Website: ulta-beauty
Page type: delivery-shipping
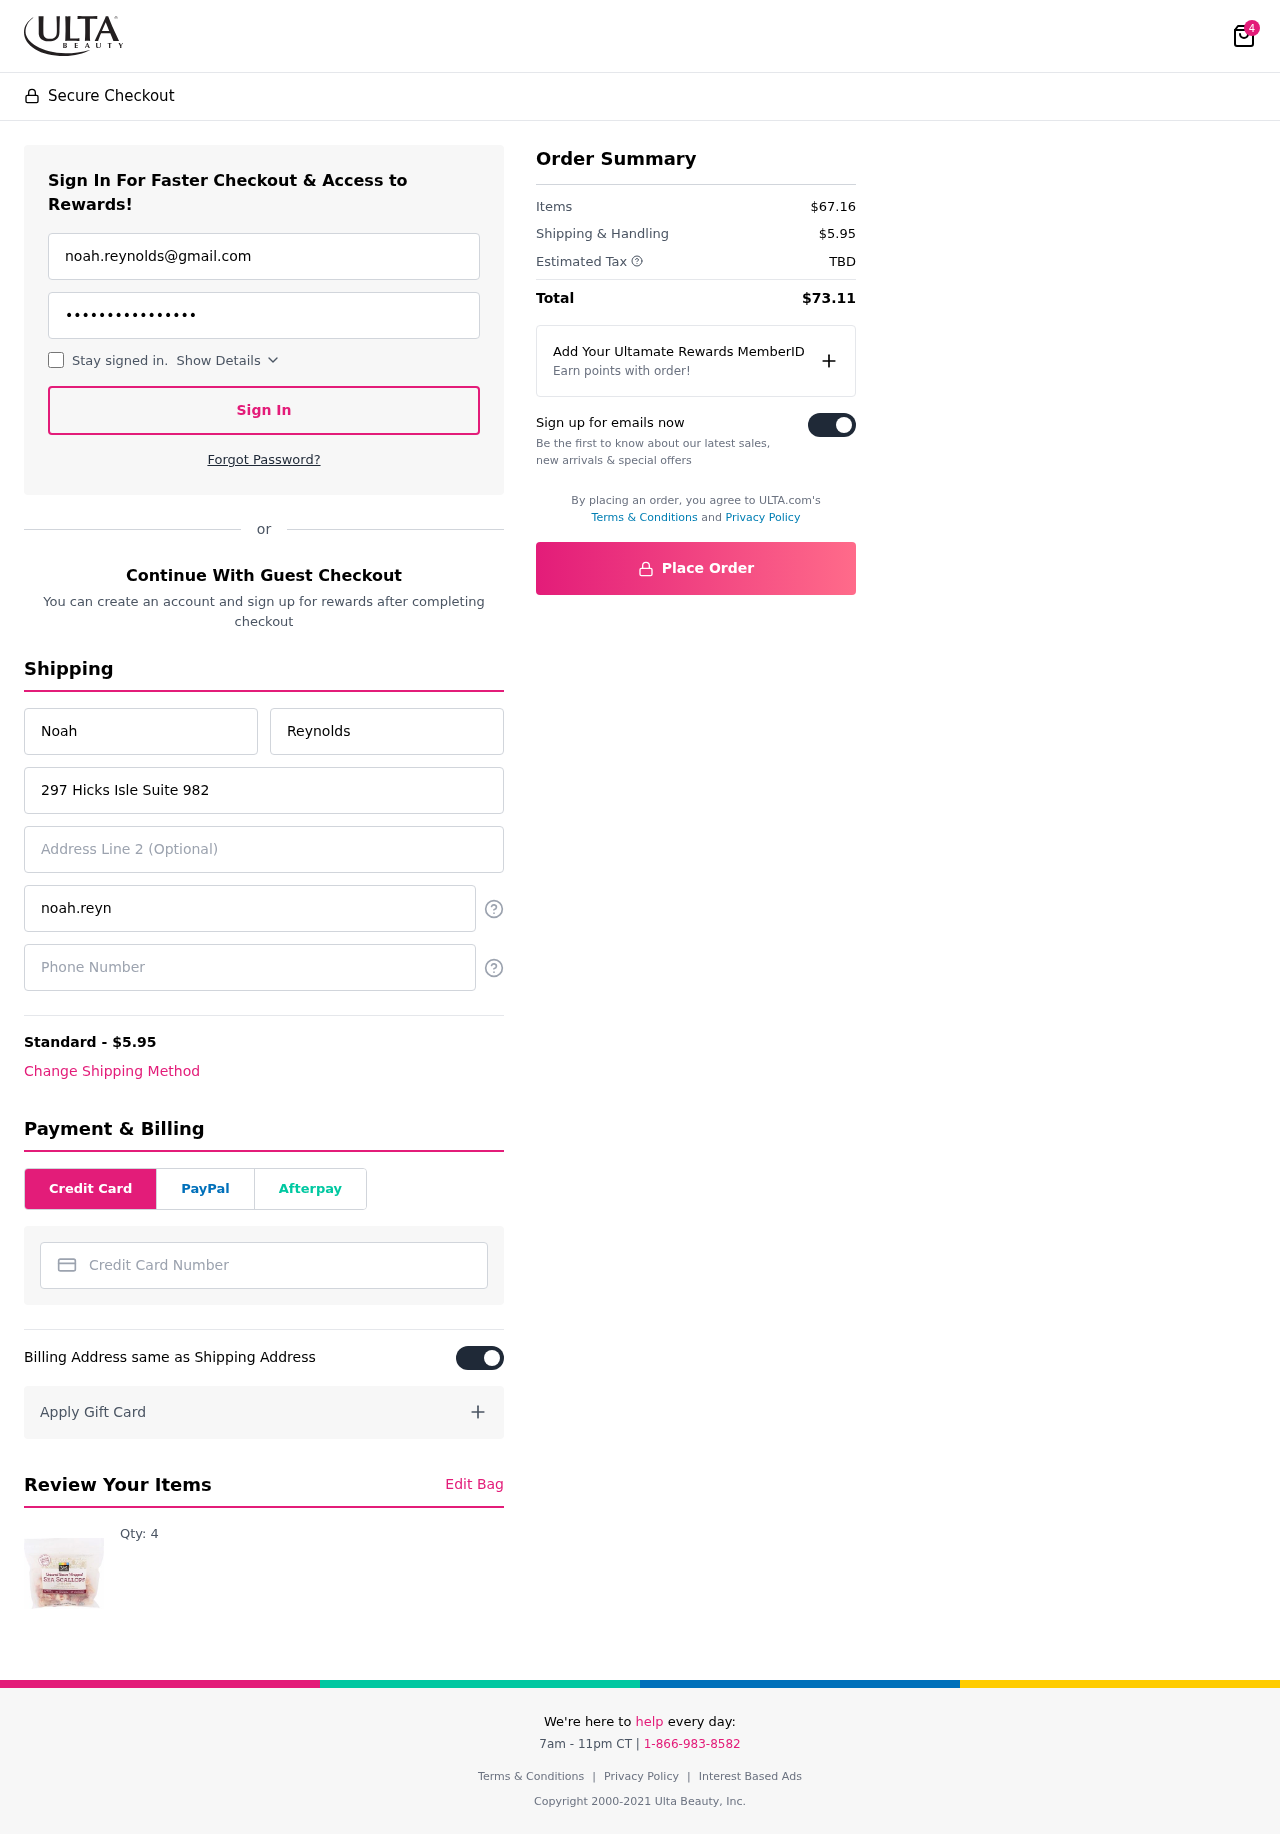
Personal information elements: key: PII_CARD_NUMBER
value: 4149 8110 9128 2222
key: PII_EMAIL
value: noah.reynolds@gmail.com
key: PII_EMAIL2
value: noah.reynolds@gmail.com
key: PII_FIRSTNAME
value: Noah
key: PII_LASTNAME
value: Reynolds
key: PII_PHONE
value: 6712751895
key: PII_STREET
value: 297 Hicks Isle Suite 982
Product elements: key: PRODUCT1_QUANTITY
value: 4
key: PRODUCT1
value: Qty: 4
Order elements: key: ORDER_NUM_ITEMS
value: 4
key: ORDER_SHIPPING_COST
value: $5.95
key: ORDER_SUBTOTAL
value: $67.16
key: ORDER_TAX
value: TBD
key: ORDER_TOTAL
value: $73.11